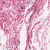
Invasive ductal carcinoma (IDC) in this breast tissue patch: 0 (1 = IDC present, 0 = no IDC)